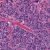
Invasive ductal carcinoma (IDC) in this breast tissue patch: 1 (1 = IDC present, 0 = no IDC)